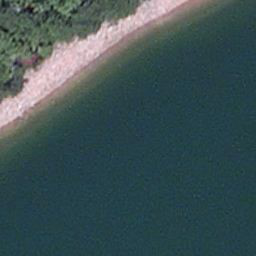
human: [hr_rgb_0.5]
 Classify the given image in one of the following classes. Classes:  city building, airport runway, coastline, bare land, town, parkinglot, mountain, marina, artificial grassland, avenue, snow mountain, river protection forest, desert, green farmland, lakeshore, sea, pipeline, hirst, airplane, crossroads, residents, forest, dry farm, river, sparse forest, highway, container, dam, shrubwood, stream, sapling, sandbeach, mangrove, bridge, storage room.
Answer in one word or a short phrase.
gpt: lakeshore